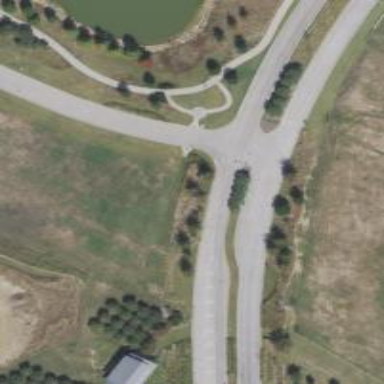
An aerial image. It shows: Unmarked road crossing.